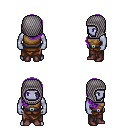
a pixel art fantasy rpg character, male body template, dark elf, purple skin, leather chest armor, robe skirt, purple right-swept hairstyle, chain hood, maroon shoes, four views (front, back, left, right), 2x2 character sprite sheet, small pixel art, hard edges, no anti-aliasing